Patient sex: M
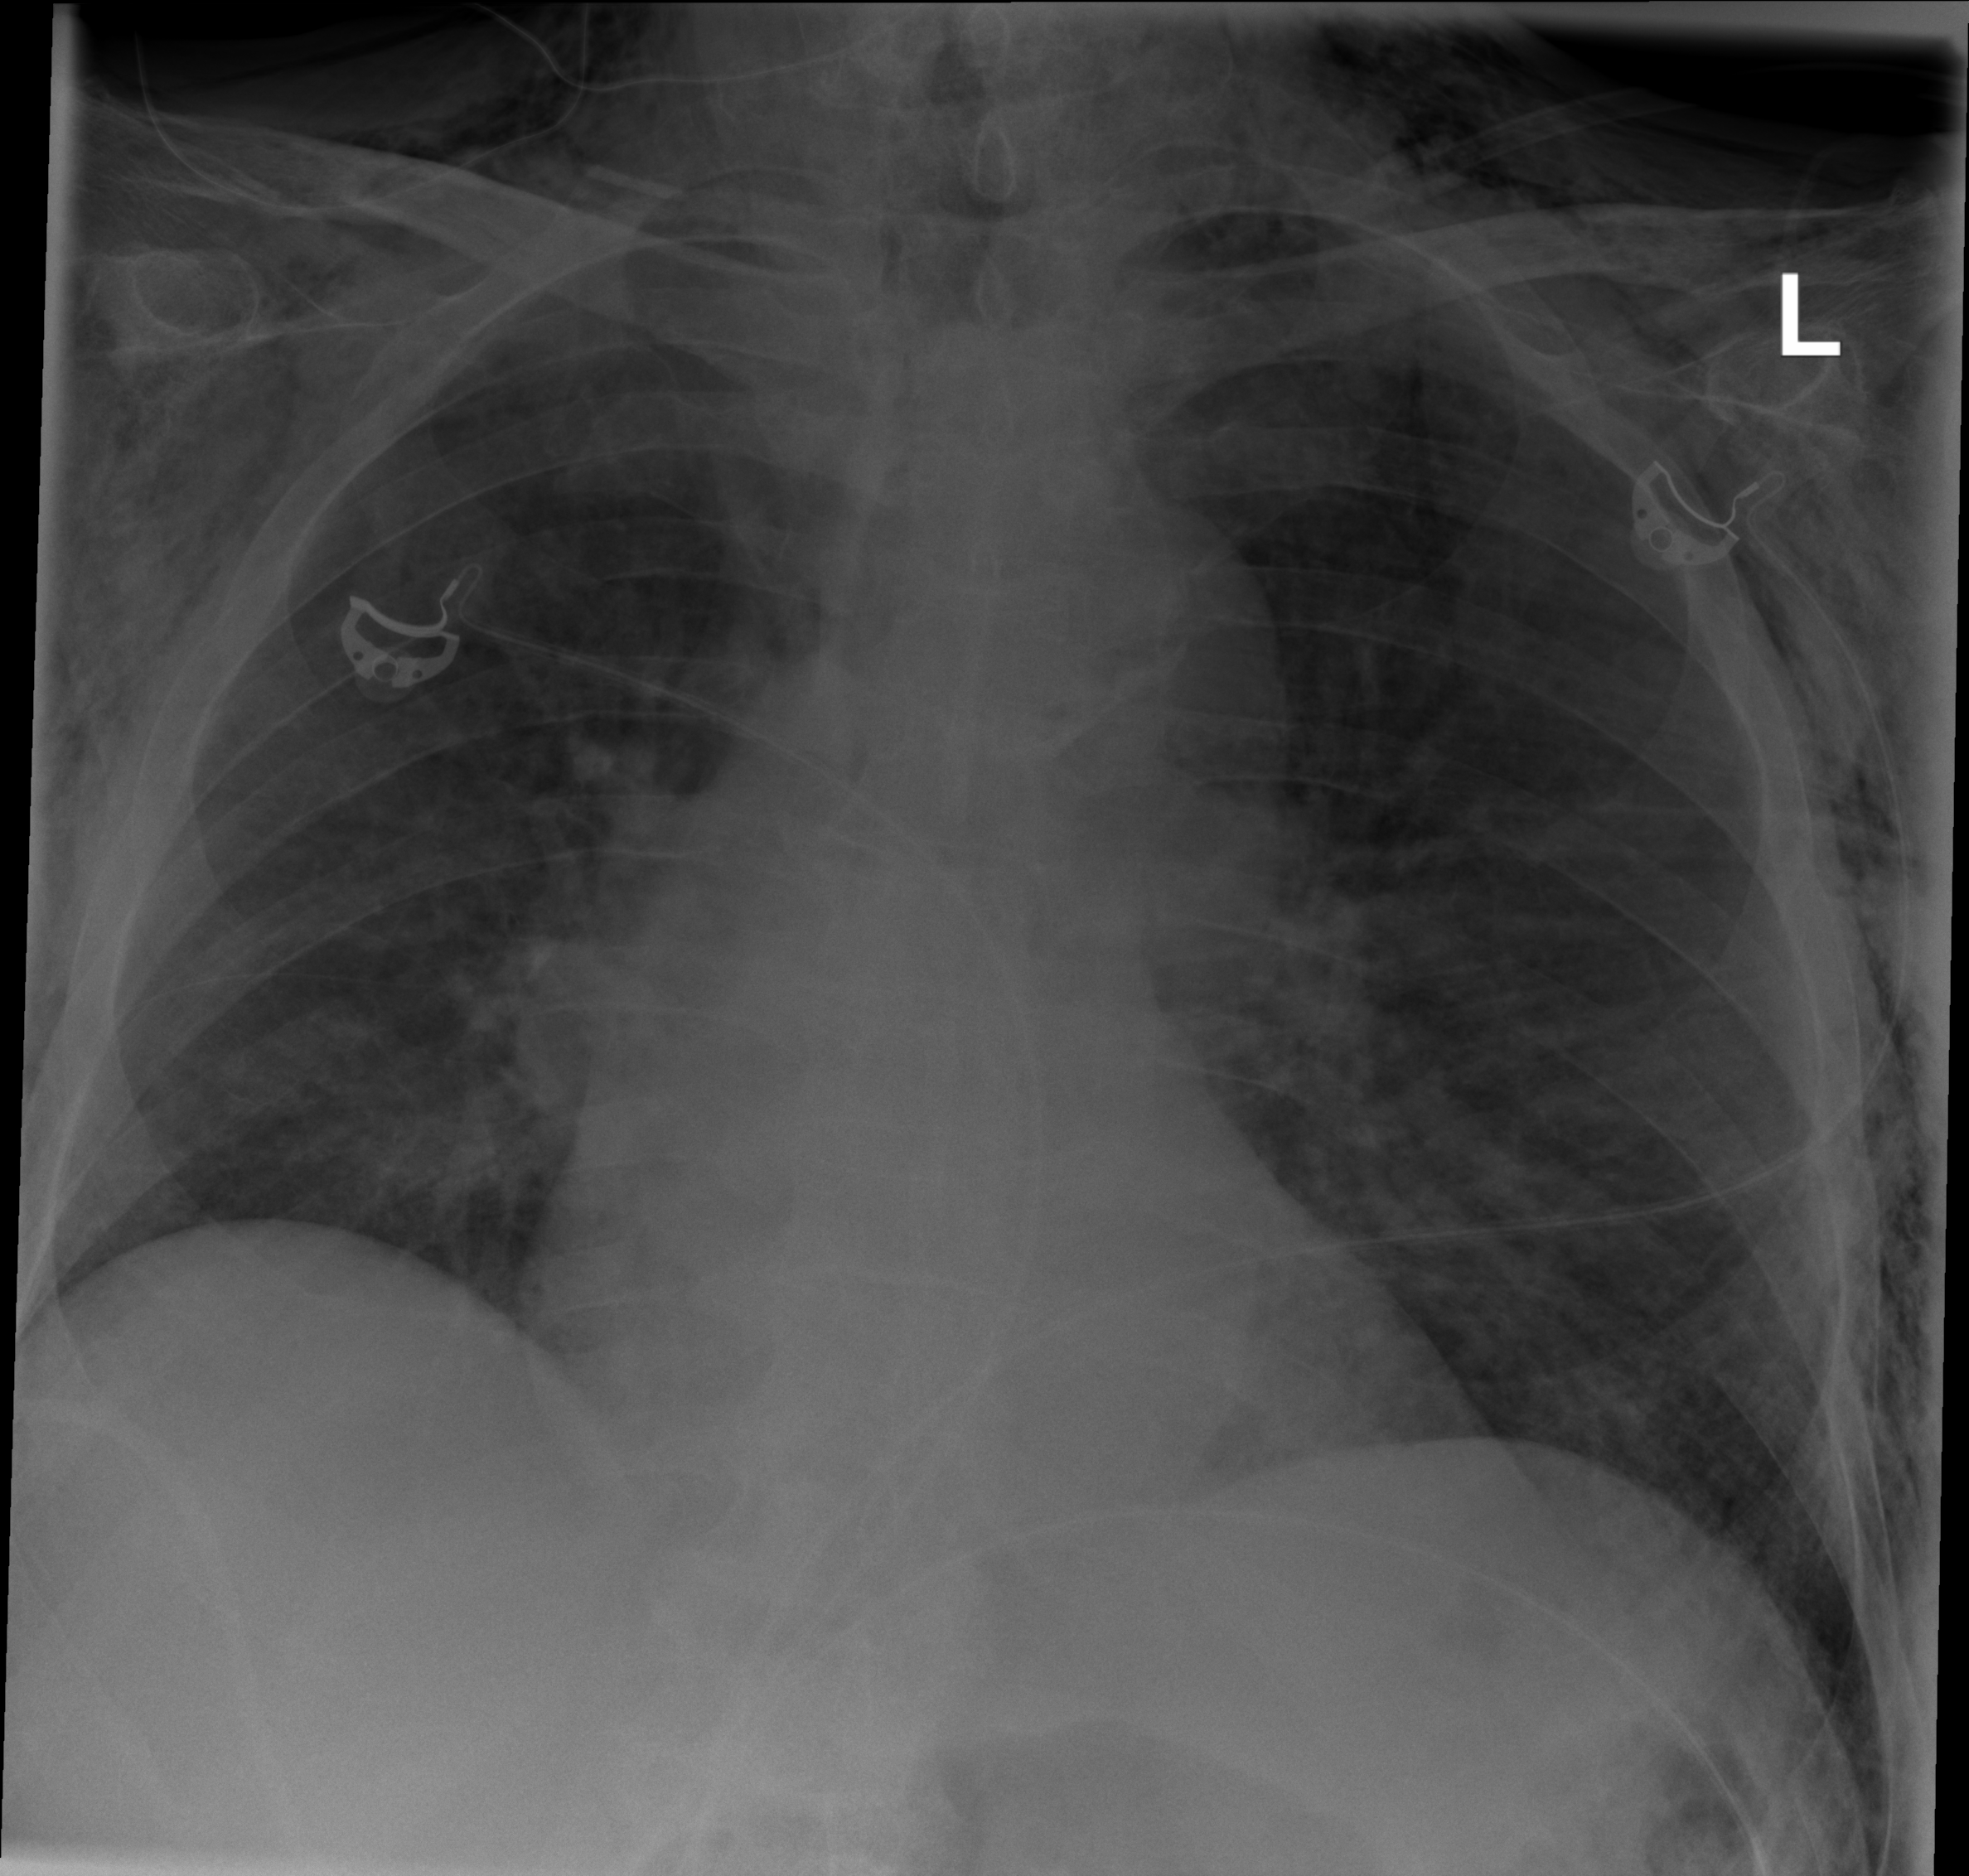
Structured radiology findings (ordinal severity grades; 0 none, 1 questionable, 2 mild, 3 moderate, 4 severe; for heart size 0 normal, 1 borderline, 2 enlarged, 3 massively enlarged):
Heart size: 0
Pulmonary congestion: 2
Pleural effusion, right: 0
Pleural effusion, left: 0
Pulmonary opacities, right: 0
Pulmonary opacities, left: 0
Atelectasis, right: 0
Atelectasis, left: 0